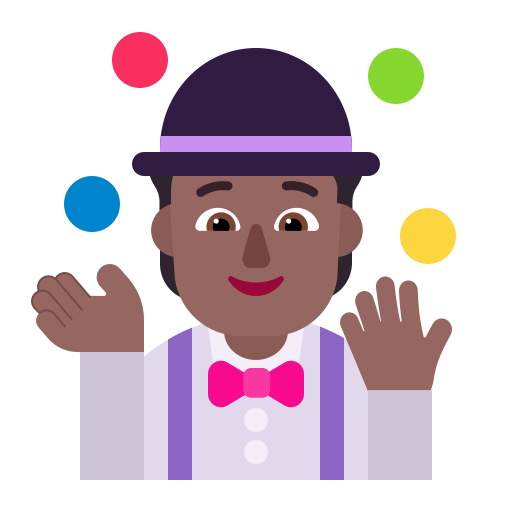
person juggling flat  dark